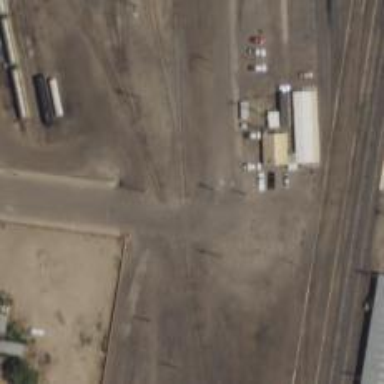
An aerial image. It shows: Level crossing along the railway.